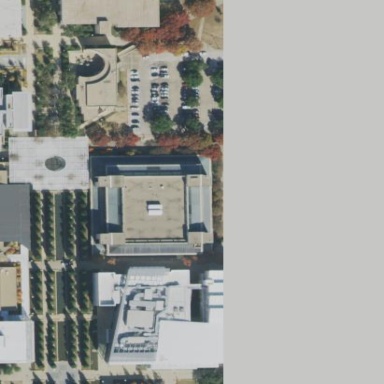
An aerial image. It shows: University building housing library.